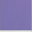
Piece: xx